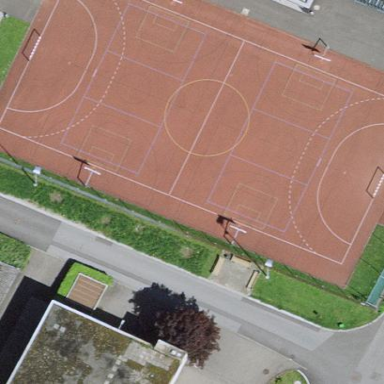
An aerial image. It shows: Red basketball court with tartan surface.